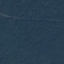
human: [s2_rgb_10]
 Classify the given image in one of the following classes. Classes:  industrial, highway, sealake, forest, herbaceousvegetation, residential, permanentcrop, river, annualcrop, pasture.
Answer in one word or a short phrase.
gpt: Forest